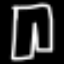
Label: pants